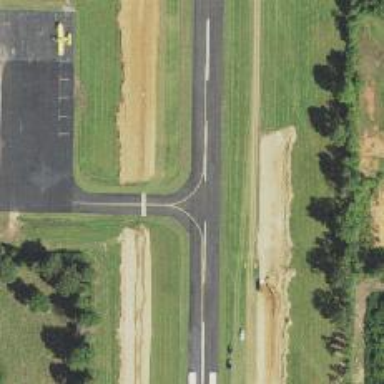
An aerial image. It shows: Image of taxiway at airport.